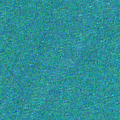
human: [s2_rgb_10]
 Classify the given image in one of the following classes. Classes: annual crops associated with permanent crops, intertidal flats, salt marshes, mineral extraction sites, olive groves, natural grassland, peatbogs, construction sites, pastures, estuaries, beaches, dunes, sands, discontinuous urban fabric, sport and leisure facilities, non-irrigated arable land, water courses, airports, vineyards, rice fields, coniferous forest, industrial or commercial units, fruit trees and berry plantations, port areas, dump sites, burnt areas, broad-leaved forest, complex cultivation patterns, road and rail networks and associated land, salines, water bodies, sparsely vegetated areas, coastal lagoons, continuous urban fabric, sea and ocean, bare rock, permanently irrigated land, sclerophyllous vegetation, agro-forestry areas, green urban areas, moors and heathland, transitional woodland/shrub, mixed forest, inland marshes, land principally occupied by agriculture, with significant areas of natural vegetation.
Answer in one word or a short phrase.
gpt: sea and ocean